A scalogram (wavelet time-scale view) of one vibration snapshot from a rotating machine is shown. What is the most likely rotor condition (normal, misalignment, unbalance, looseness)?
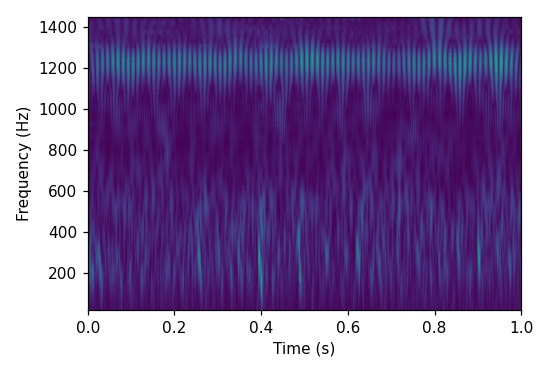
Answer: misalignment